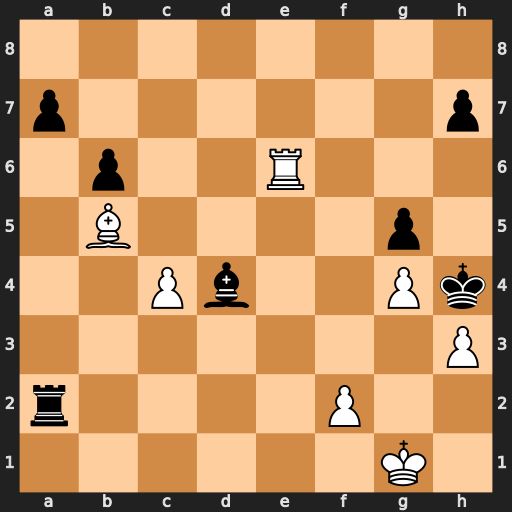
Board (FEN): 8/p6p/1p2R3/1B4p1/2Pb2Pk/7P/r4P2/6K1
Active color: w
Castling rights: -
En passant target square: -
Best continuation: Rh6#